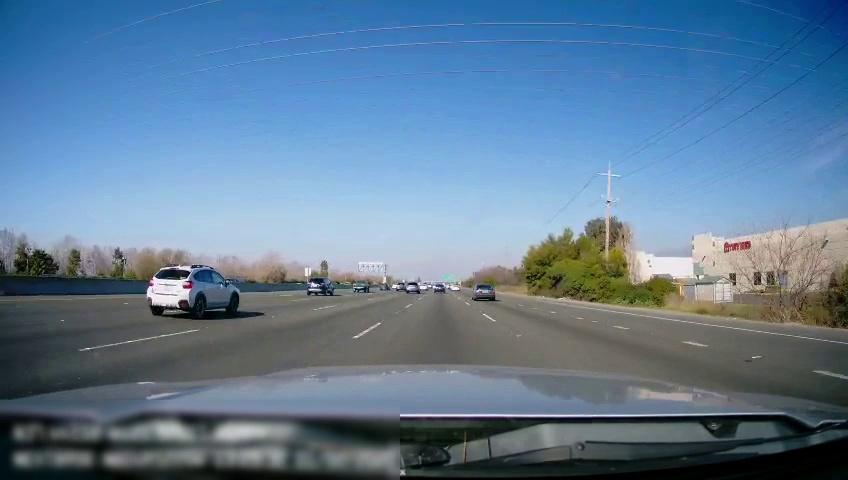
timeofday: Day
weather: Sunny
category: Drivable Space
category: Vehicles | Car
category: Vehicles | SUV
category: Vehicles | Car
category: Vehicles | SUV
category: Vehicles | Truck
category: Vehicles | Car
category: Vehicles | SUV
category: Vehicles | SUV
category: Vehicles | SUV
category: Lanes | Alternate Lane
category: Lanes | Alternate Lane
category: Lanes | Alternate Lane
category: Lanes | Current Lane
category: Lanes | Alternate Lane
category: Lanes | Alternate Lane
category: Lanes | Alternate Lane
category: Lanes | Alternate Lane